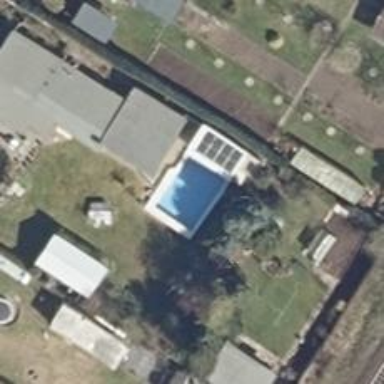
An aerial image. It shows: Swimming pool located in leisure land.